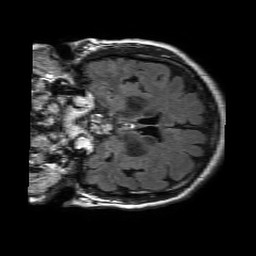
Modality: FLAIR
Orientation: coronal
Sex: female
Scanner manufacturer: philips
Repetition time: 11 s
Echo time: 0.125 s